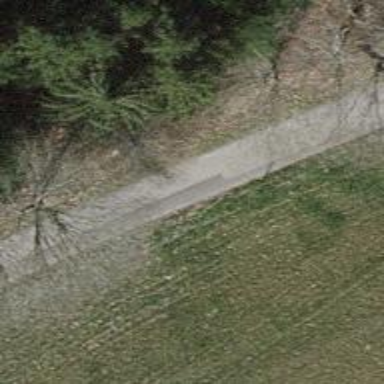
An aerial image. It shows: Unclassified road.